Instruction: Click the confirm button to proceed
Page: seats
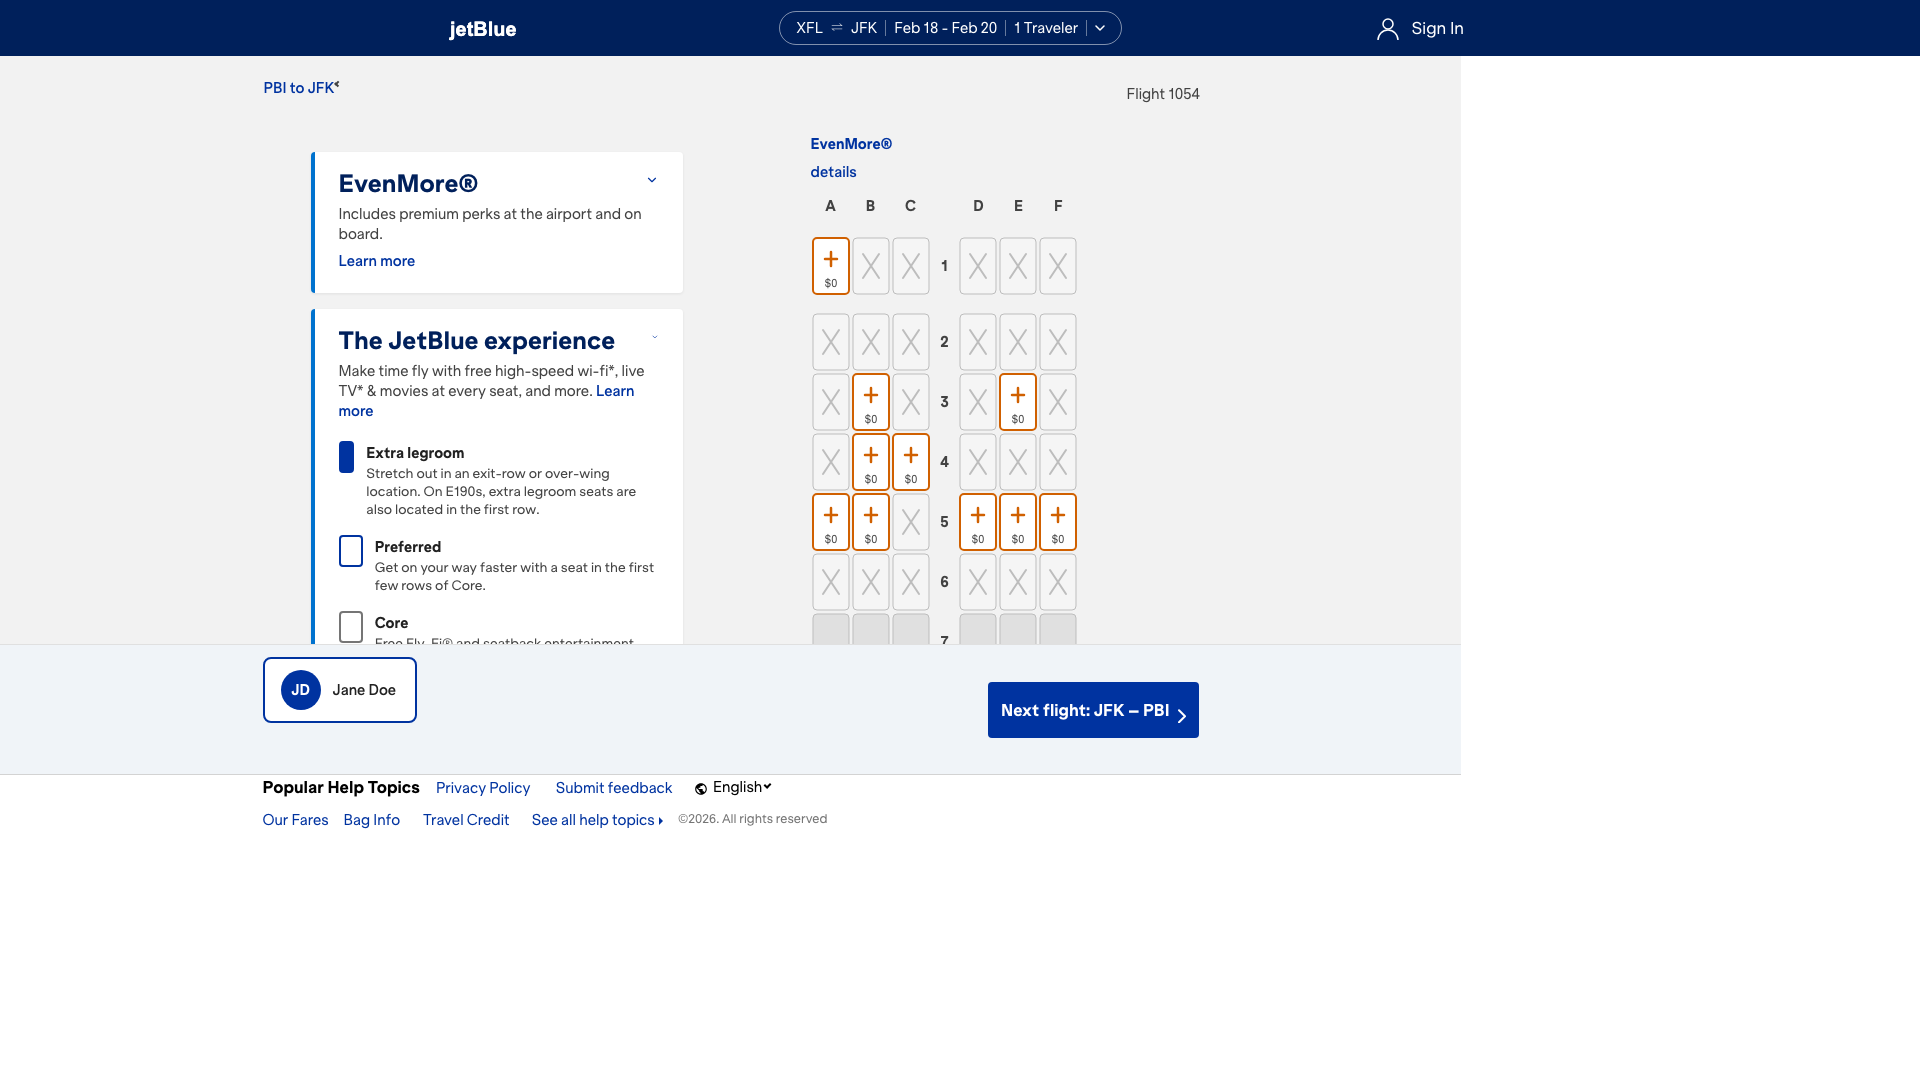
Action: click